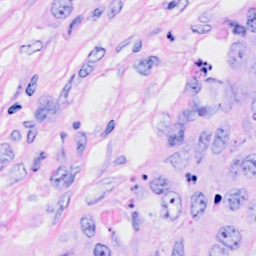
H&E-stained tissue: Breast